Question: I am new to android therefore I got a little bit lost with all those ViewFlipper, ViewSwitcher, ViewAnimator and ViewPager. Moreover, I am not sure what's happening under the hood.
Basically I have an activity which shows some data. With swipe (or button, doesnt matter) I would like to scroll the view and get to another page (as seen in the picture below).
1. Is it possible to implement something like that without changing to another activity?
2. I am a little bit confused regarding views and access to the design elements. How those pages are located each to another? e.g. If I am currently seeing Page1, can I modify content of Page3? Or plainly saying, are all page views loaded all together? As if I set setContentView(R.layout.xlayout); then I can access only xlayout elements. But if I use same activity, then I have a thread there which updates a counter on Page1, if I change view to Page 2, the counter will not find Page1 Counter TextView and will complain.
3. As I Understand Android 4.0 has ViewPager which is similar to the seen in the picture. I am using GB. Should I use support library or can I just go around and implement something similar without importing any libraries?
(Sorry, my description is a little bit messy)

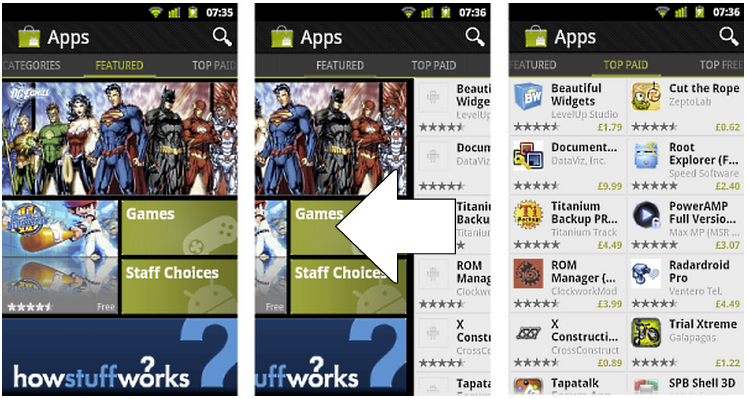
Answer: Yes, you can use ViewSwitcher, ViewFlipper and ImageSwitcher depending on your requirements.
ViewSwitcher may have two childs at max. And these child might be a View or an object of subclass of view.
ViewFlipper: May have as many childs you want. and these child might be a View or an object of subclass of view.
ImageSwitcher might be used to switch images over.
By using view flipper you can display one item at a time, and adding a gesture overlay, you can apply sliding effect. To apply View Flipper, you need to add all the views to ViewFlipper, and showNext and showPrevious methods are used to show next and previous child.